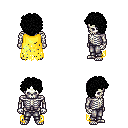
a pixel art fantasy rpg character, male body template, skeleton, yellow tattered cape, metal pants, black curly afro hairstyle, four views (front, back, left, right), 2x2 character sprite sheet, small pixel art, hard edges, no anti-aliasing